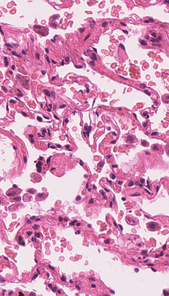
Tumor epithelial tissue: no
Tumor-associated stroma tissue: no
Normal tissue: yes